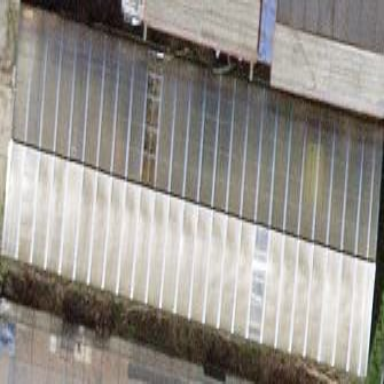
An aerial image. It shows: Greenhouse.